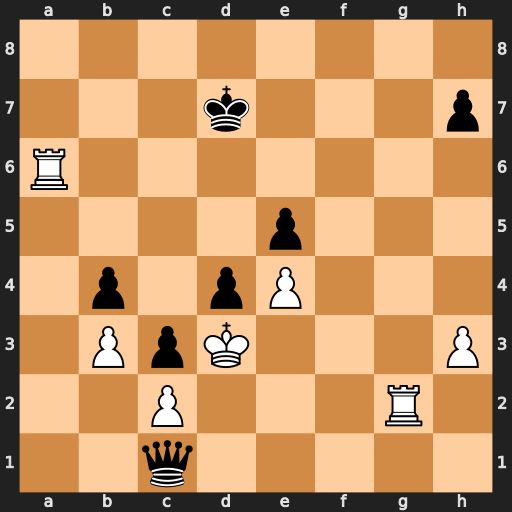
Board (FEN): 8/3k3p/R7/4p3/1p1pP3/1PpK3P/2P3R1/2q5
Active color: w
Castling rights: -
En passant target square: -
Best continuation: Rg7+ Ke8 Ra8#